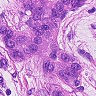
Metastatic tissue present: yes